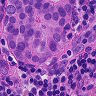
Metastatic tissue present: yes